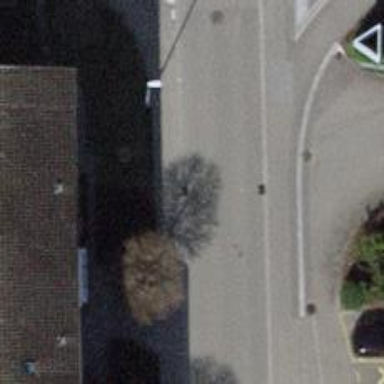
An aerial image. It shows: Residential road with asphalt surface. Sidewalk is present on the left side.